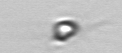
Label: flagellate